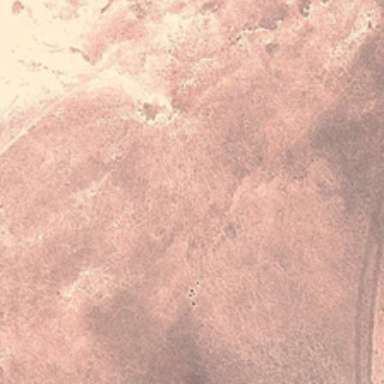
It is a piece of yellow desert .